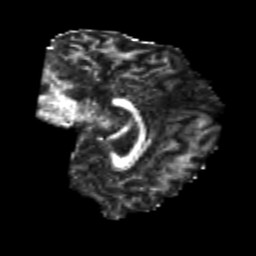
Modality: FA
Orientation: sagittal
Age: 20
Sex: male
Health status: healthy
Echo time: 0.074 s